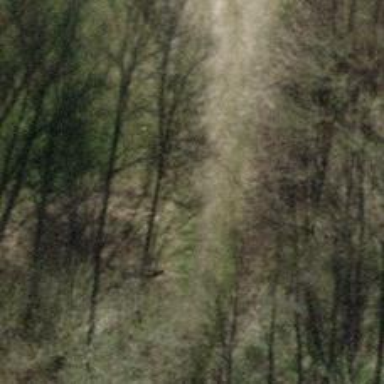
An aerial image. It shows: Grass track road with grade3 tracktype.